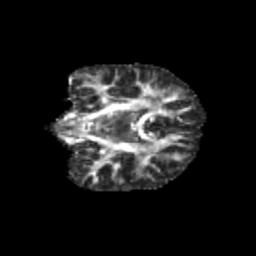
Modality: FA
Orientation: coronal
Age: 9
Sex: male
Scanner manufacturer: siemens
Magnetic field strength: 3 T
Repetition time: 3.8 s
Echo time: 0.07 s